Question: In Swift arrays have a special behaviour, but why here does arr1 contain two times "item 1" whereas arr2 contains it only once ?
What does defining arr1 as an instance variable change here (versus defining arr2 as a local variable) ?
Update: I'm using Xcode 6.0.1

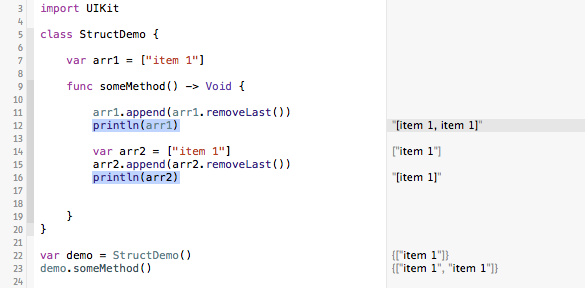
Answer: I can reproduce this result reliably in Xcode 6.0.1:

But not in Xcode 6.1 GM:

Looks like it's a bug that got fixed.
As a temporary workaround, this works in Xcode 6.0.1: